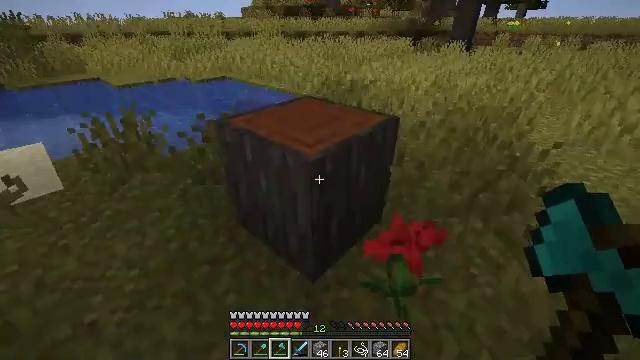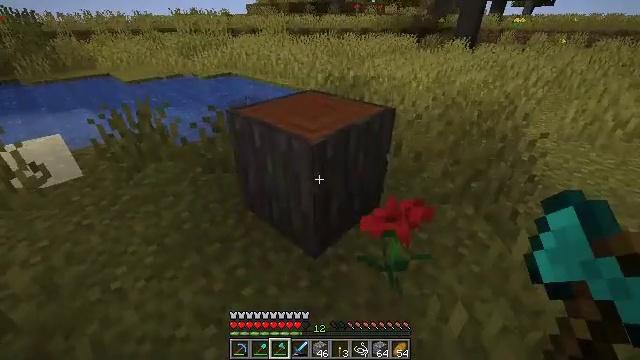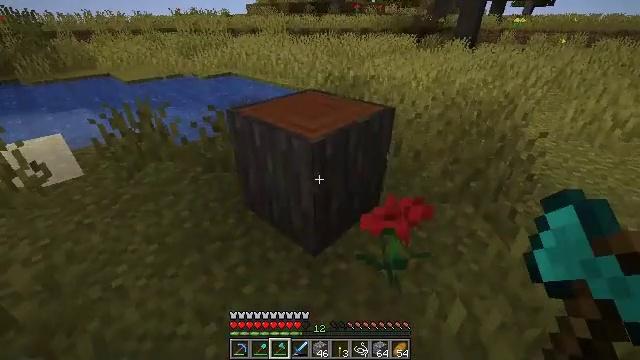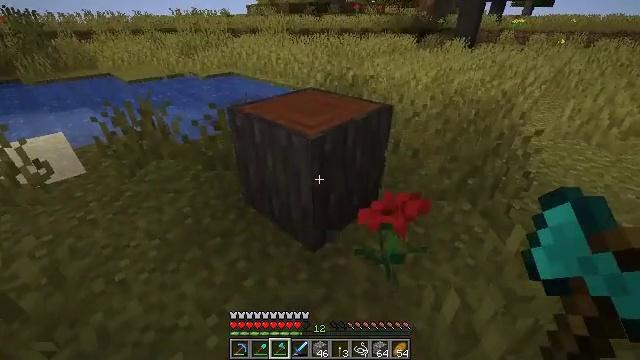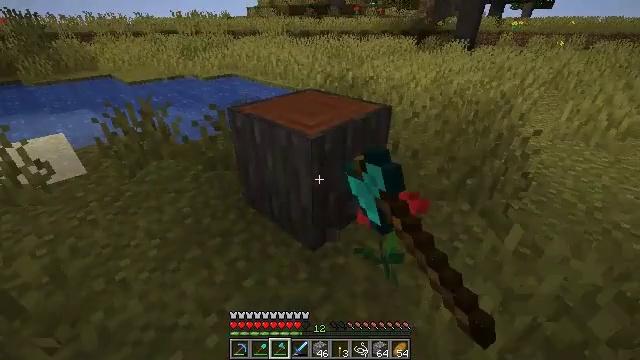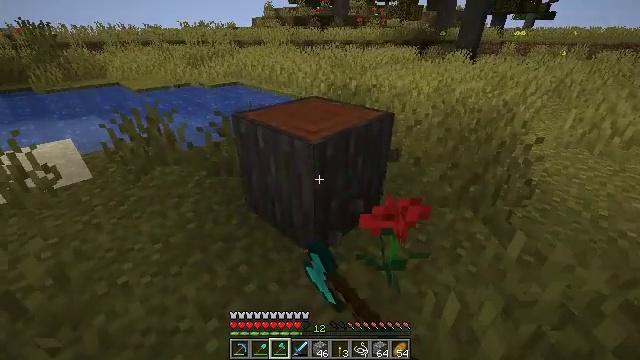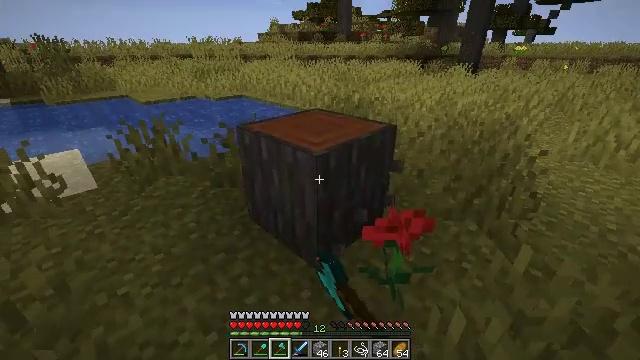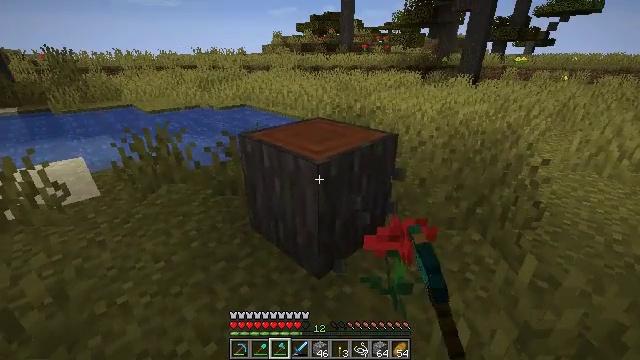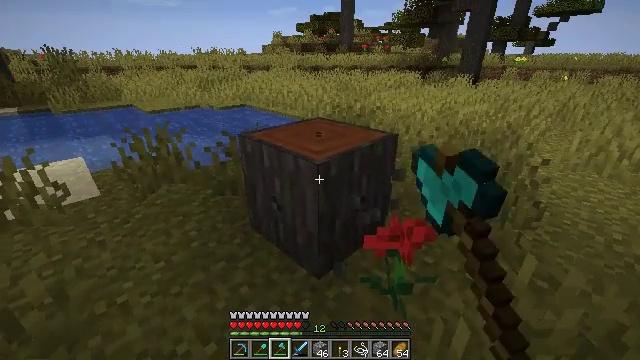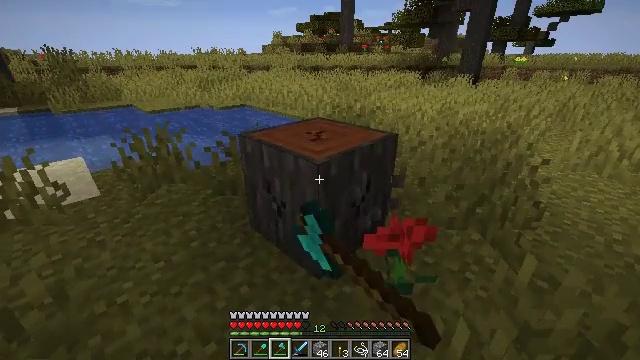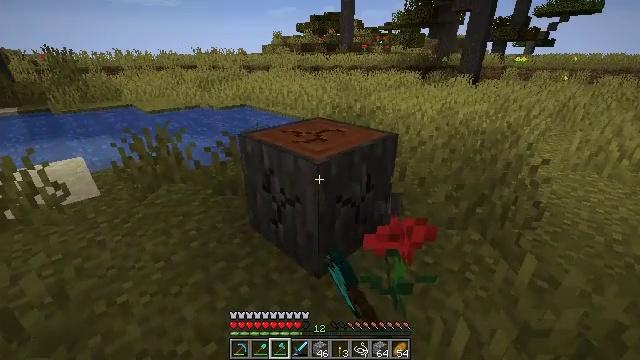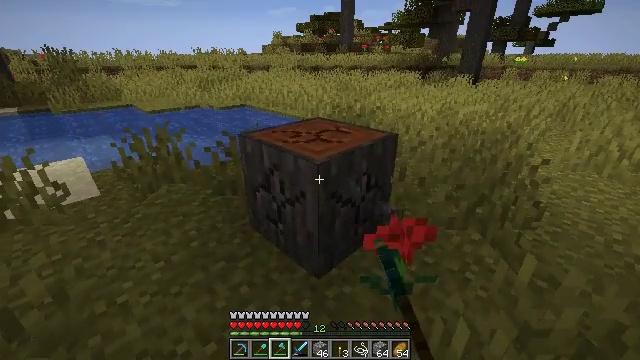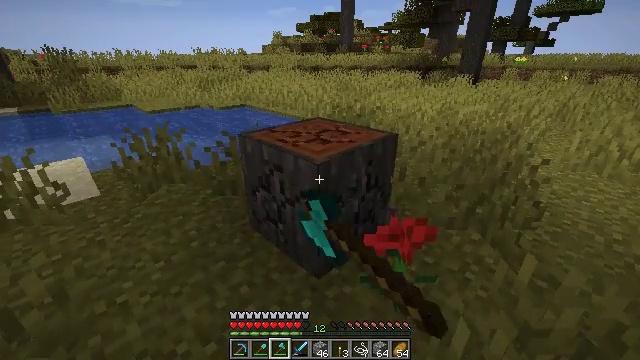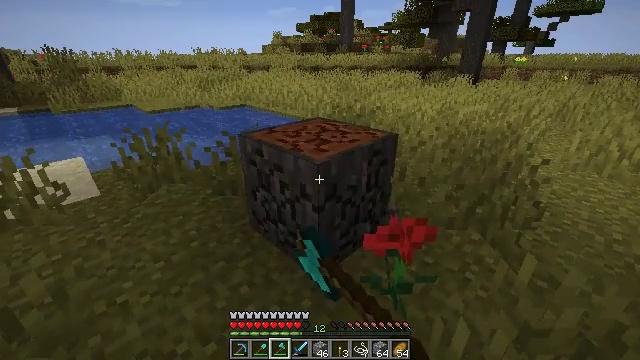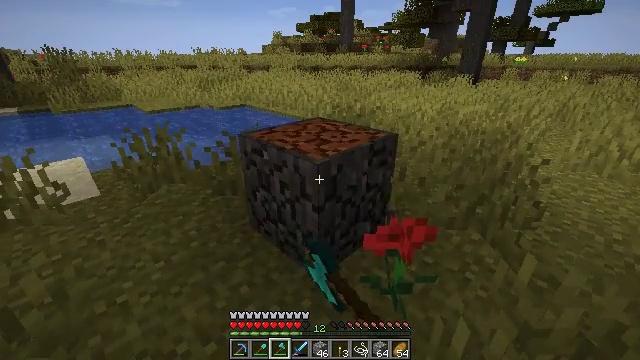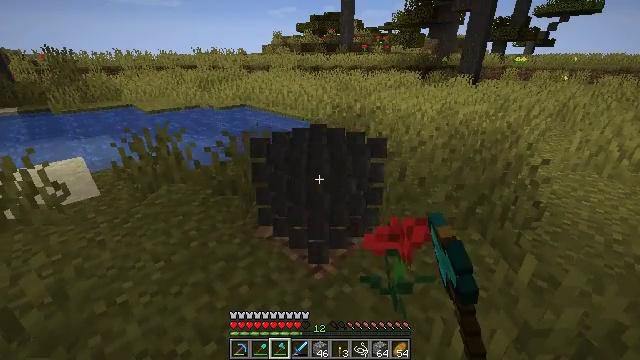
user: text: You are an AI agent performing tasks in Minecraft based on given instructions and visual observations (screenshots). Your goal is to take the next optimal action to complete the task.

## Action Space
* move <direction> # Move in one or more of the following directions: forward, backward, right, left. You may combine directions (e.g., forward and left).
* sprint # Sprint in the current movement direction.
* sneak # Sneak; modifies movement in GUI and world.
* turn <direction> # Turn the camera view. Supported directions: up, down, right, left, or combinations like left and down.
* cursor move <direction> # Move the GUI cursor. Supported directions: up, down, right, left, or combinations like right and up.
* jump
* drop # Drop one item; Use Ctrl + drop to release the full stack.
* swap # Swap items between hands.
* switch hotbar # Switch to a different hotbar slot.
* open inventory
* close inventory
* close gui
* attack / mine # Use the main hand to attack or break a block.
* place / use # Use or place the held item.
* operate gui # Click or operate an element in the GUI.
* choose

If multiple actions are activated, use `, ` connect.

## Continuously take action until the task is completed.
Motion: motion action
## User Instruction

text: Harvest the acacia log from the forest.
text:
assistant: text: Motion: no_op
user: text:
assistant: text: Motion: no_op
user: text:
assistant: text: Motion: attack / mine
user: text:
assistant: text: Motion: attack / mine
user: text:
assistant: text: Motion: turn up, attack / mine
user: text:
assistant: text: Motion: turn up, attack / mine
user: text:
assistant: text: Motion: turn up, attack / mine
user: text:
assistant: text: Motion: attack / mine
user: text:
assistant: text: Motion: attack / mine
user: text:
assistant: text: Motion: attack / mine
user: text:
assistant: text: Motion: attack / mine
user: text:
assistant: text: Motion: attack / mine
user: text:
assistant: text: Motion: attack / mine
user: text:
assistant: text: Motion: attack / mine
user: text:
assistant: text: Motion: attack / mine
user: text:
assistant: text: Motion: attack / mine
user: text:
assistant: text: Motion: attack / mine
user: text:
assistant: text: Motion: move forward, attack / mine
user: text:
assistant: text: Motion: move forward, attack / mine
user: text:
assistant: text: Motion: move forward
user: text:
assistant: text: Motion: move forward
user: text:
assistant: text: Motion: move forward
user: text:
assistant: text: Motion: move forward
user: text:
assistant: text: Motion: move forward
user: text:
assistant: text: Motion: move forward
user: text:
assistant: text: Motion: move forward
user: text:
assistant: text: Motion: move forward
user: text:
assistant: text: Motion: move forward
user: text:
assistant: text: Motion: move forward
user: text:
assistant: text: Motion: move forward and move left